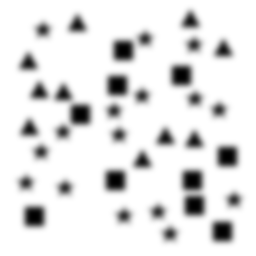
Squares: 10
Triangles: 10
Stars: 16
Total shapes: 36